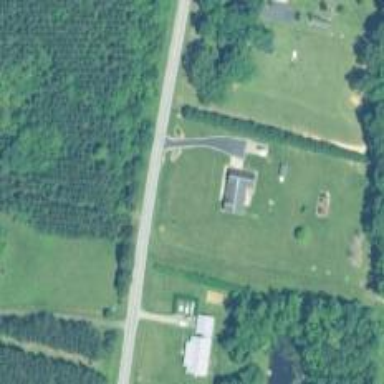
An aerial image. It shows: Driveway.